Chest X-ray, AP view. Patient: 67 years old, sex M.
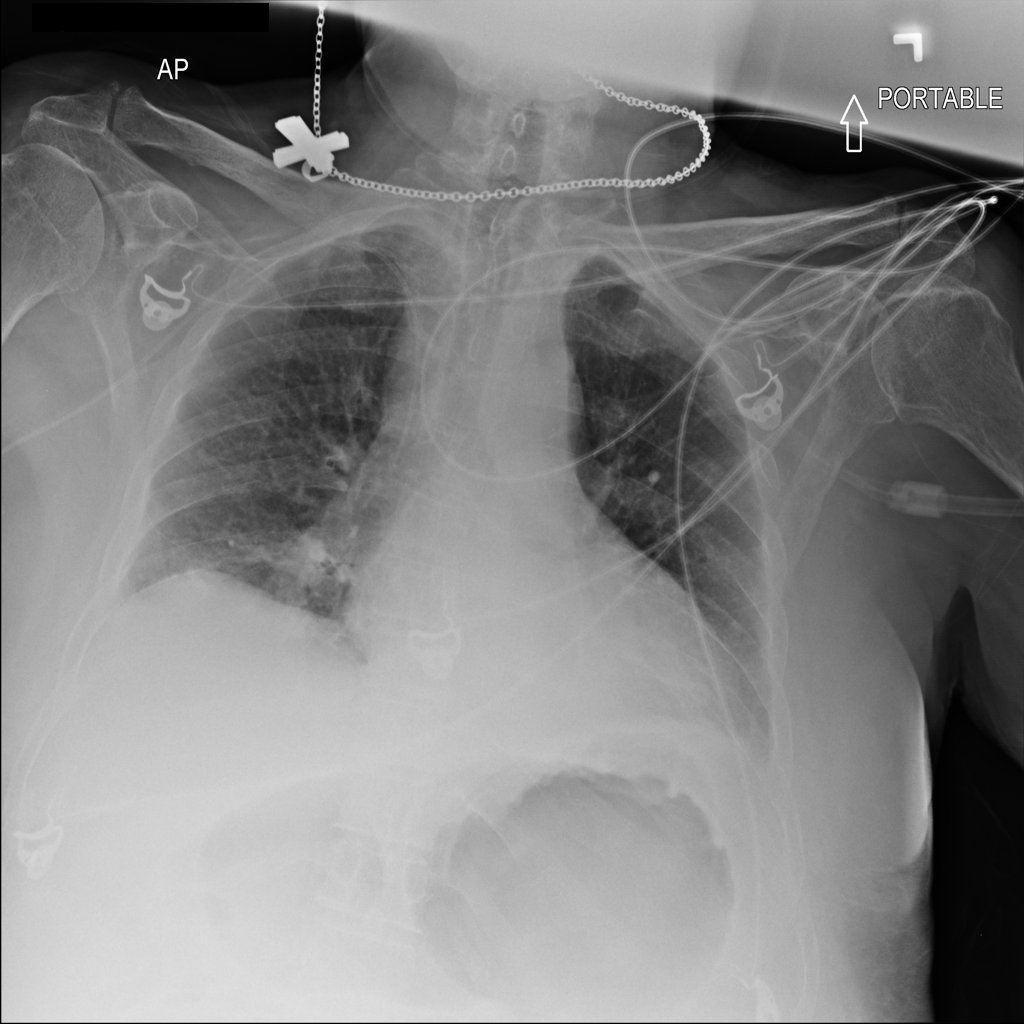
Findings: Cardiomegaly, Effusion